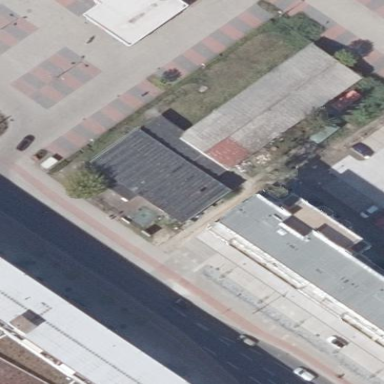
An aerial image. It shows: Building with flat roof.